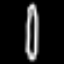
Label: pencil